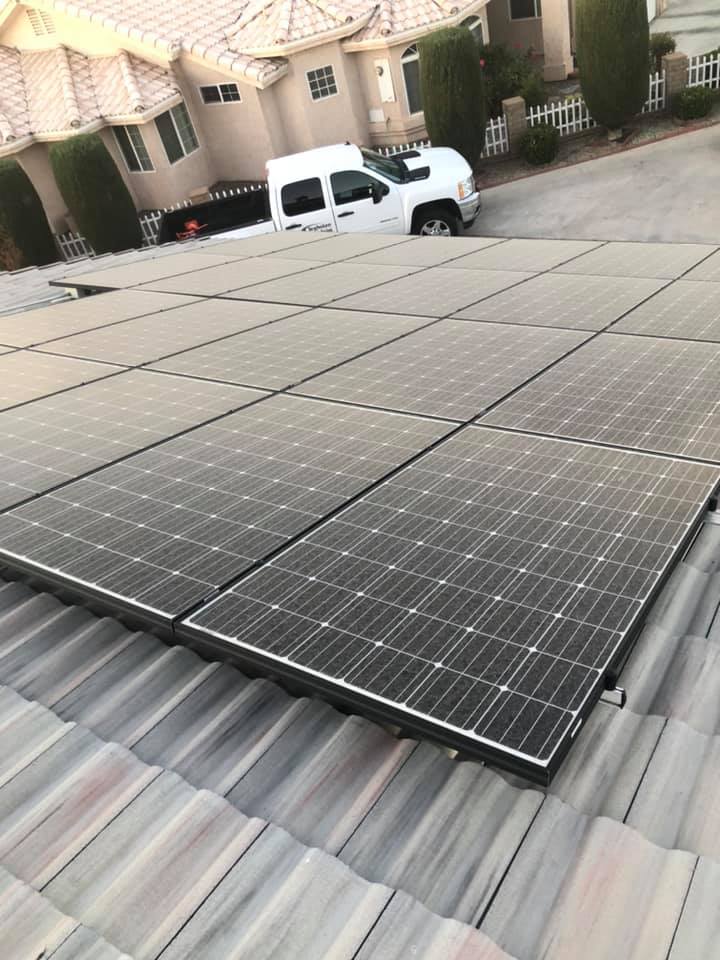
Label: Dusty